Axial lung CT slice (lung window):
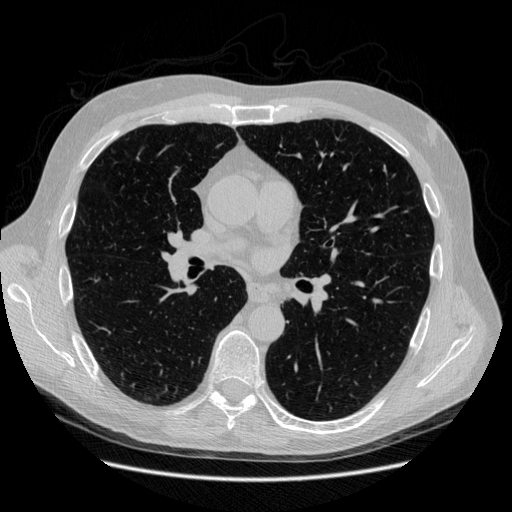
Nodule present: no